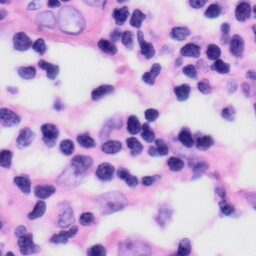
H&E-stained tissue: Skin